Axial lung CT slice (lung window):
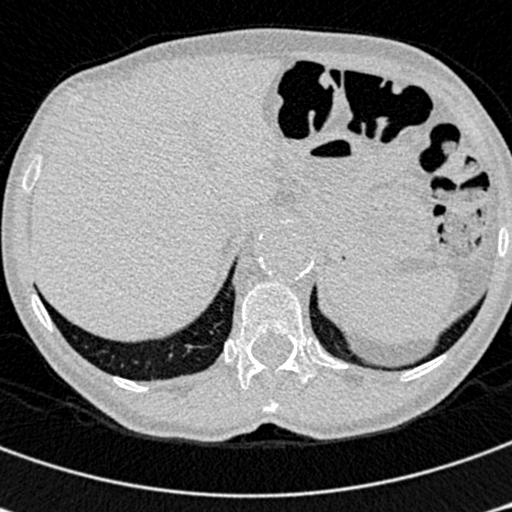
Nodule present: no